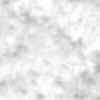
Label: no_change